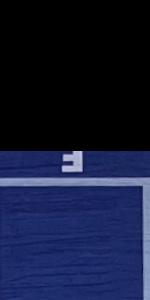
Label: Empty